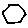
Label: hexagon